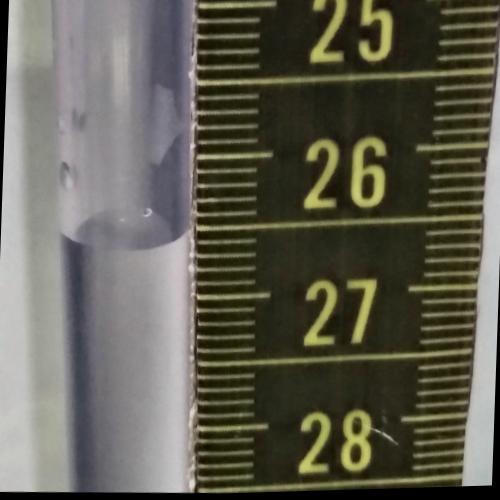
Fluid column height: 26.6 cm